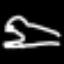
Label: frog